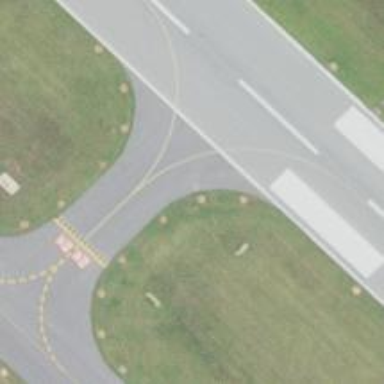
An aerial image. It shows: View of taxiway at the airport.